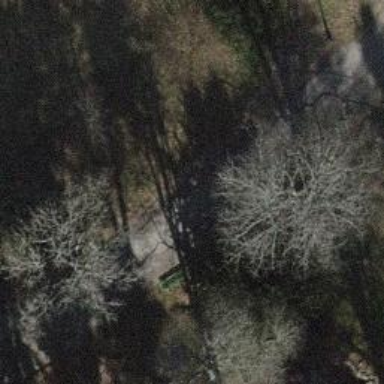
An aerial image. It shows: Bench.